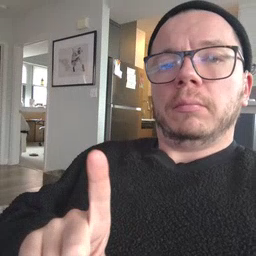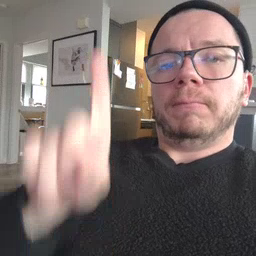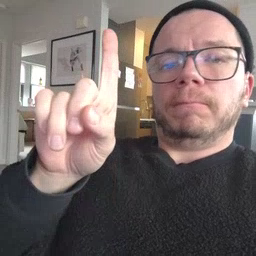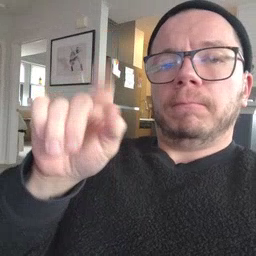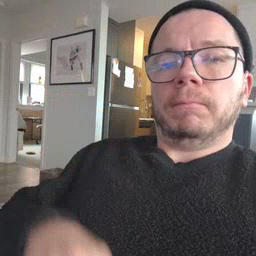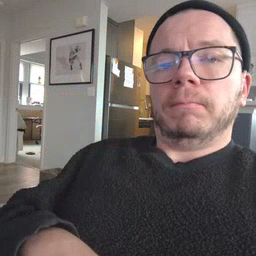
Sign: up